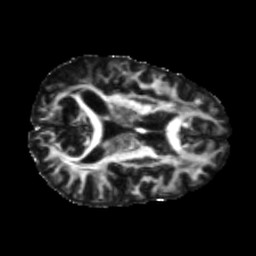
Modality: FA
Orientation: axial
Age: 39
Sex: female
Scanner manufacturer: siemens
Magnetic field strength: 3 T
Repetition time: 5.25 s
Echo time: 0.08 s